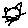
Label: cat